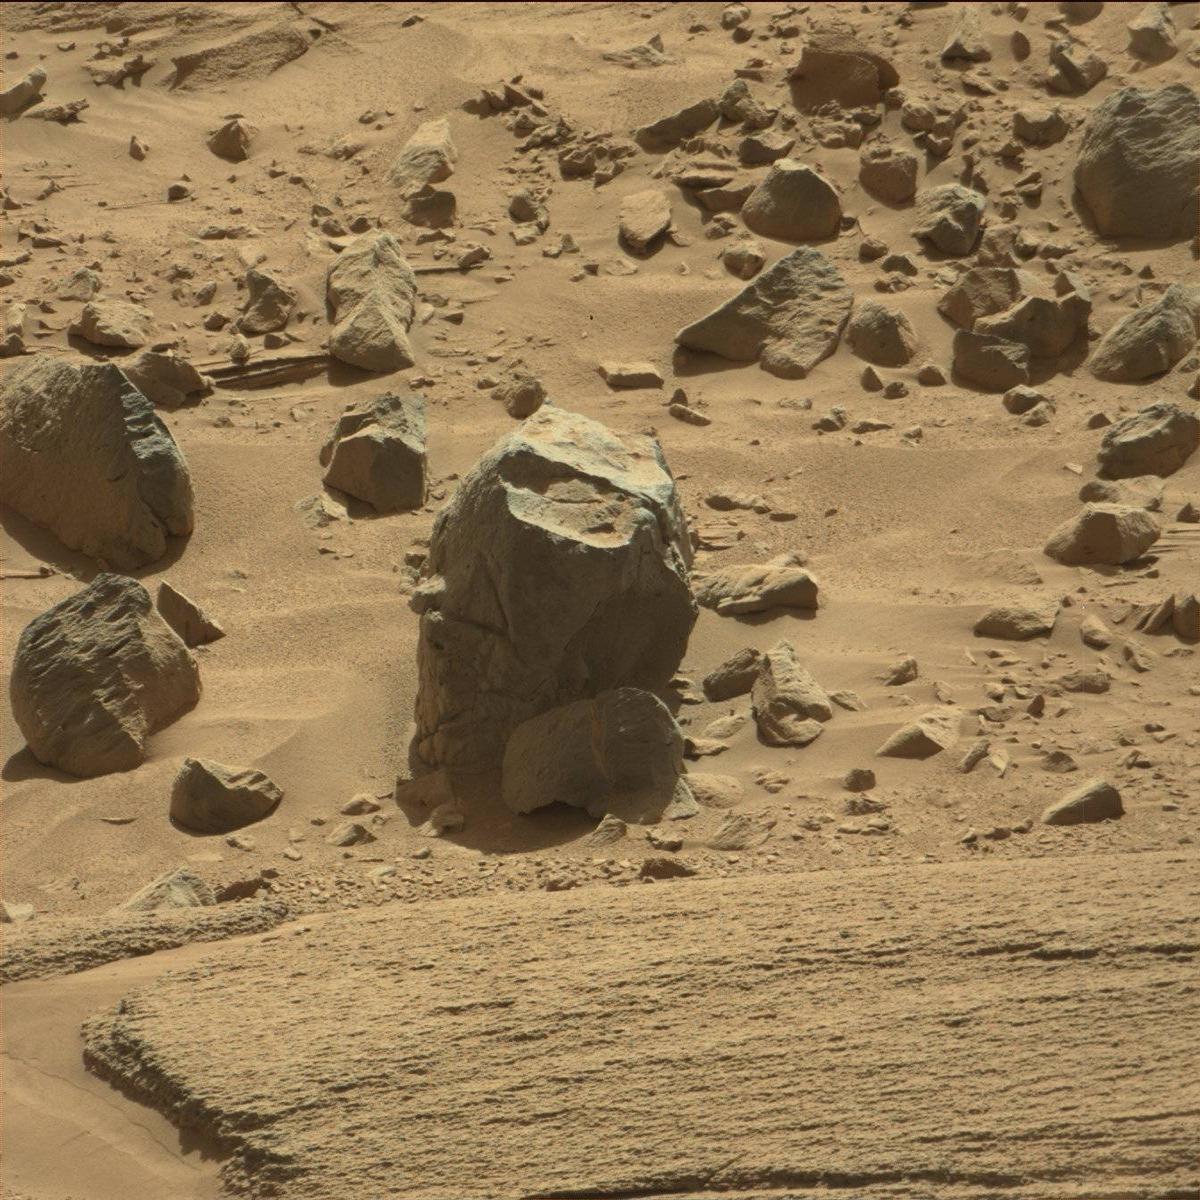
Terrain classes present: Bedrock, Rock, Sand / Soil